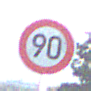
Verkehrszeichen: Geschwindigkeit90
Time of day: MorningAfternoon
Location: Outdoor (Nature)
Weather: PartlyCloudy
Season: NotSpecified
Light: Natural